Система состоит из легкого неподвижного блока, длинной нерастяжимой нити, груза цилиндрической формы и длинной трубы с поршнем, опущенной в глубокий водоем. Плотность воды $\rho_{0}$, плотность материала груза $\rho_{1}$, высота цилиндра $H$, площади основания цилиндра и внутреннего сечения трубы одинаковы. Вначале нить удерживают так, что поршень и груз касаются воды, при этом нить натянута (см. рисунок).  В некоторый момент времени нить отпускают.
Определите расстояние $h$, на которое груз опустится в воду после установления равновесия, в следующих случаях:
$\rho_{1}=\rho_{0}$, $H=1~м$;
$\rho_{1}=3 \rho_{0}$, $H=4~м$;
$\rho_{1}=1.5 \rho_{0}$, $H=16~м$. Трением в системе пренебречь, нить и поршень считать легкими.
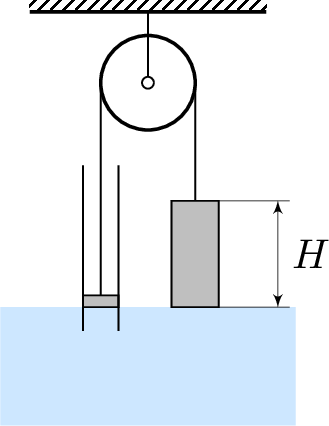
Определите расстояние $h$, на которое груз опустится в воду после установления равновесия, в следующих случаях:
Решение: Пусть площадь основания цилиндрического груза и площадь внутреннего сечения трубы равны $S$. После того как нить отпустят, груз начнет опускаться, а вода — подниматься по трубе за поршнем. Возможны два случая: груз опустится в воду либо полностью, либо частично. В этих случаях равнодействующая $R$ сил тяжести и Архимеда будет равна$$\begin{equation}R=\rho_{1} g S H-\rho_{0} g S h \quad \text{при} \quad h < H;\\R= (\rho_{1} - \rho_{0}) g S H \quad \text{при} \quad h > H.\end{equation}$$Сила $R$ должна совпадать с весом жидкости в трубе, подняв шейся за поршнем: $R=\rho_{0} g S H$.В первом случае (при $\rho_{1}<2 \rho_{0}$) $h=\frac{H \rho_{1}}{2 \rho_{0}}$.Bo втором случае (при $\rho_{1}>2 \rho_{0}$) $h=\frac{H (\rho_{1}-\rho_{0})}{\rho_{0}}$.Учитывая первое условие задачи, $h=\frac{H \rho_{1}}{2 \rho_{0}}=0.5~м$.Аналогично, при втором условии $h=\frac{H (\rho_{1}-\rho_{0})}{\rho_{0}}=8~м$.

$\rho_{1}=\rho_{0}$, $H=1~м$;
Решение: Учитывая первое условие задачи, $h=\frac{H \rho_{1}}{2 \rho_{0}}=0.5~м$.
Ответ: $h=\frac{H \rho_{1}}{2 \rho_{0}}=0.5~м$.

$\rho_{1}=3 \rho_{0}$, $H=4~м$;
Решение: Аналогично, при втором условии $h=\frac{H (\rho_{1}-\rho_{0})}{\rho_{0}}=8~м$.
Ответ: $h=\frac{H (\rho_{1}-\rho_{0})}{\rho_{0}}=8~м$.

$\rho_{1}=1.5 \rho_{0}$, $H=16~м$.
Решение: Применение полученных формул к условию $3$ давало бы $h=12~м$. Однако здесь мы сталкиваемся с эффектом конечности атмосферного давления: при поднятии поршня на высоту более $H_{0}=10~м$ вода выше уровня $H_{0}$ подниматься не будет.Если цилиндр опускается в волу на глубину $h$ не полностью, то сила атмосферного давления $p_{атм} S=\rho_{0} g H_{0} S$, действующая на поршень, должна уравновешивать силу натяжения нити:$$\rho_{0} g H_{0} S=\rho_{1} g S H-\rho_{0} g S h .$$Отсюда глубина погружения цилиндра при условии $3$:$$h=\frac{\rho_{1} H}{\rho_{0}}-H_{0}=14~м.$$
Ответ: $$ h=\frac{\rho_{1} H}{\rho_{0}}-H_{0}=14~м. $$
Темы:
T, Механика, Статика, Всероссийские, Блоки, Гидростатика, Сила Архимеда